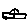
Label: car